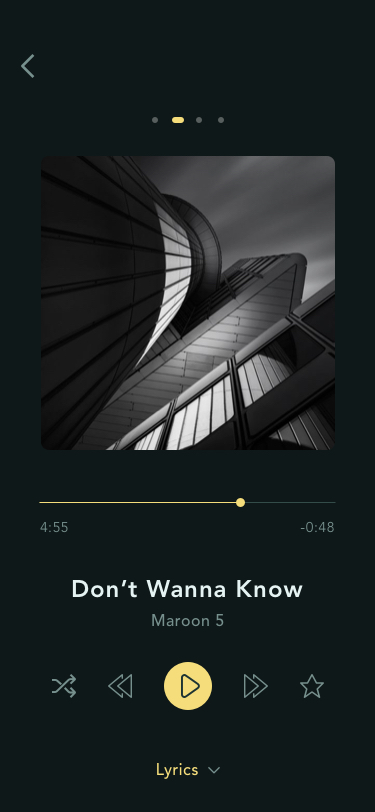
Text in this UI design:
4:55
-0:48
Don’t Wanna Know
Maroon 5
Lyrics